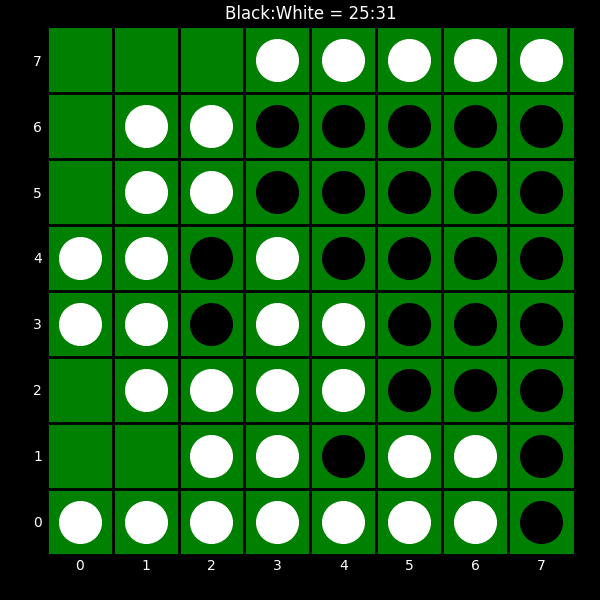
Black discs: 25
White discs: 31